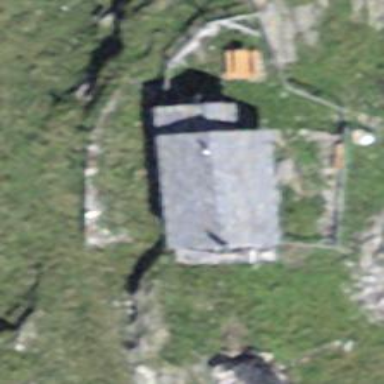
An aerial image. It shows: Wilderness hut for tourism.